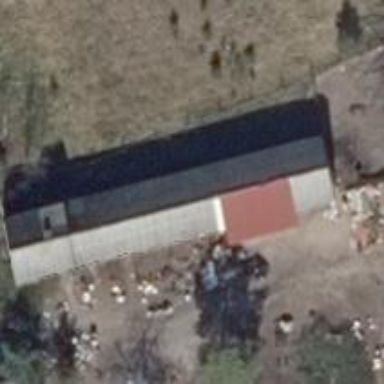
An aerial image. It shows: Gabled grey-colored farm auxiliary building with the roof oriented along its structure.